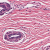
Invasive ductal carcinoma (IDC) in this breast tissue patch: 0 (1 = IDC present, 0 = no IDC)